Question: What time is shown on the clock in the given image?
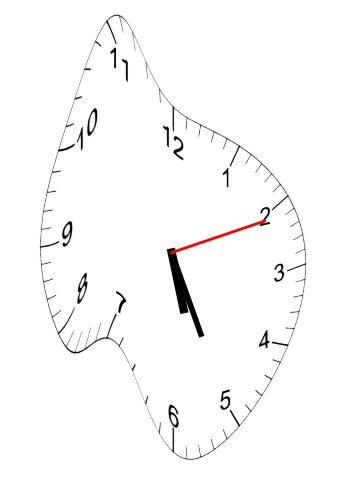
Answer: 05:25:11